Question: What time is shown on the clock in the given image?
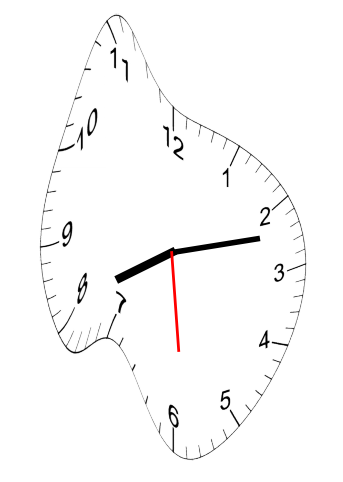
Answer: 08:12:29